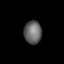
Tissue: lung
Cell type: Endothelial cells
Senescence score: 0.5462
Nuclear area (px): 400
Mean DAPI intensity: 100.89